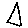
Label: triangle